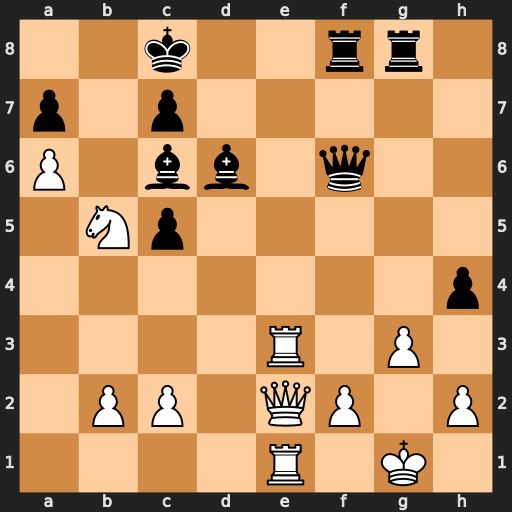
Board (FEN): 2k2rr1/p1p5/P1bb1q2/1Np5/7p/4R1P1/1PP1QP1P/4R1K1
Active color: w
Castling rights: -
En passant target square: -
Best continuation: Nxa7+ Kd7 Nxc6